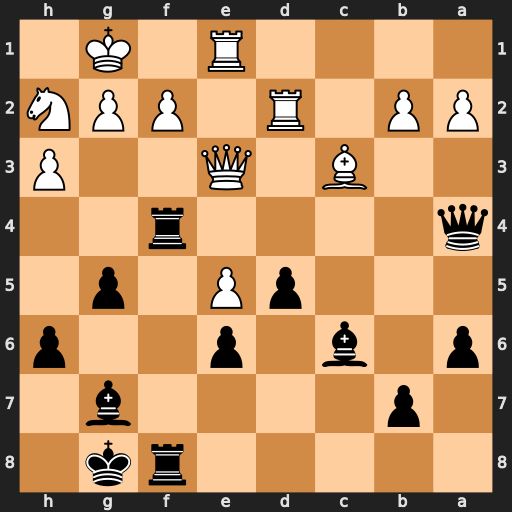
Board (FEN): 5rk1/1p4b1/p1b1p2p/3pP1p1/q4r2/2B1Q2P/PP1R1PPN/4R1K1
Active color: b
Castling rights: -
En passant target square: -
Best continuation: Re4 Qxe4 dxe4